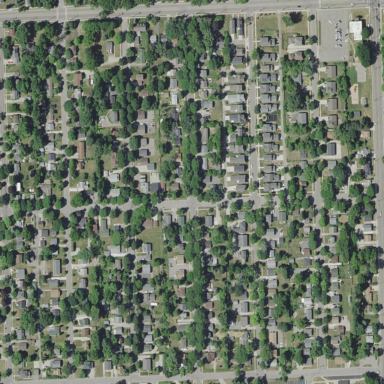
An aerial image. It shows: Residential neighbourhood.